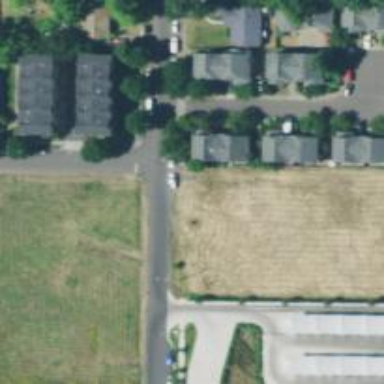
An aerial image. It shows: Residential road with sidewalk on the left side.